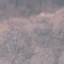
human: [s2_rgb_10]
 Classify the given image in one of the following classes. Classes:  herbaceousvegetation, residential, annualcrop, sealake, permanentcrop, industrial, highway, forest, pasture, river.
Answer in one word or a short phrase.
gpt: HerbaceousVegetation